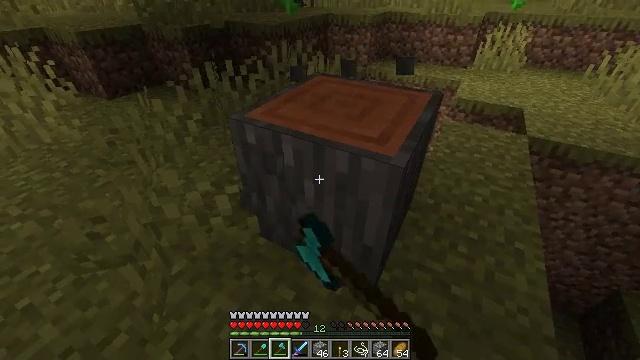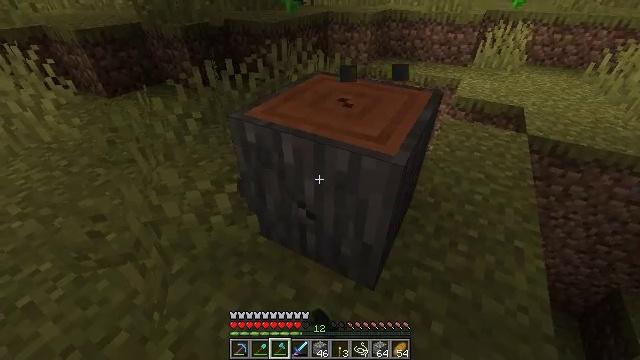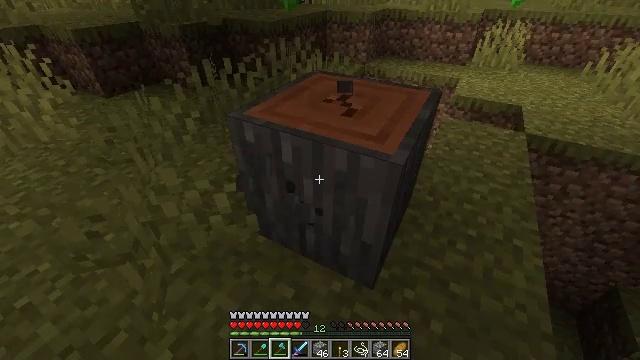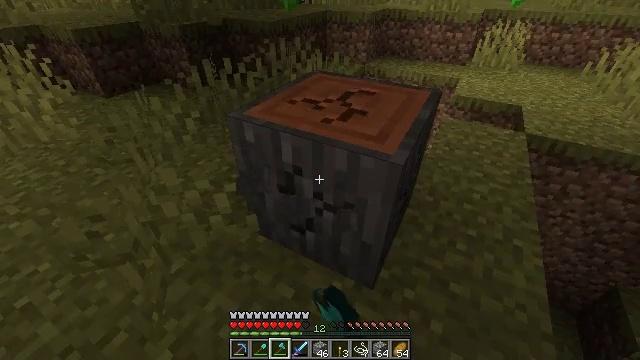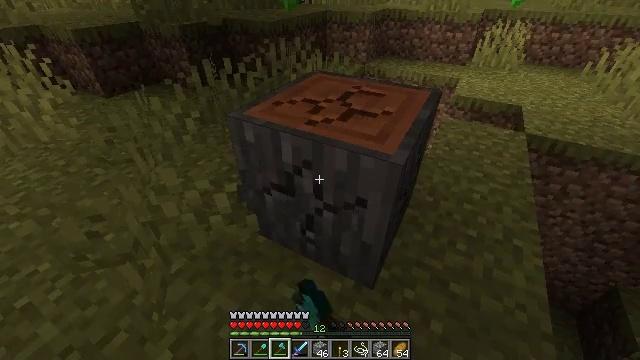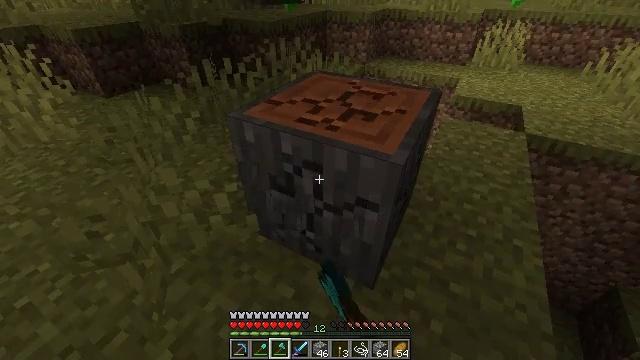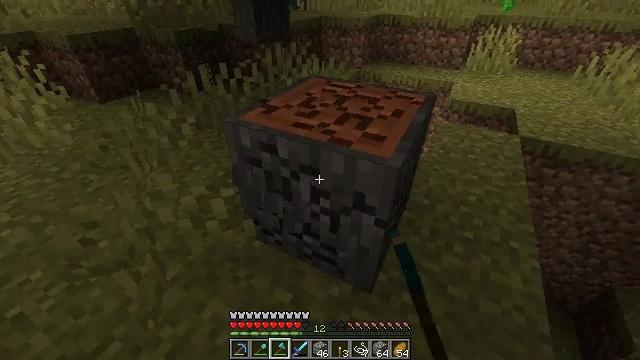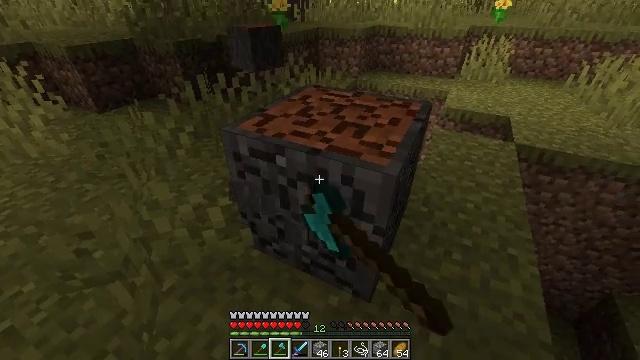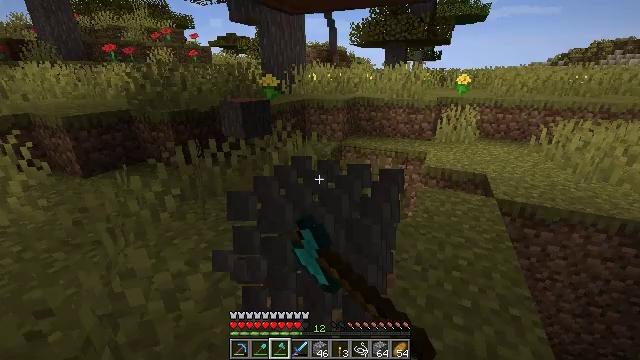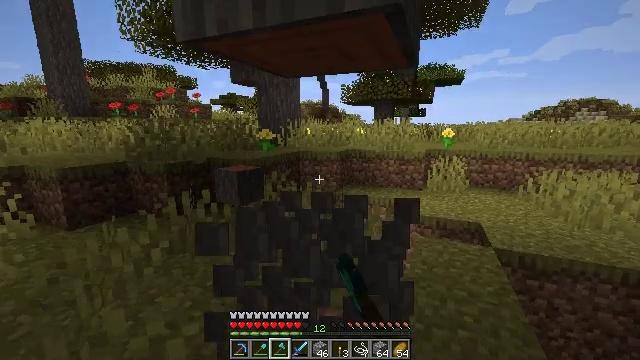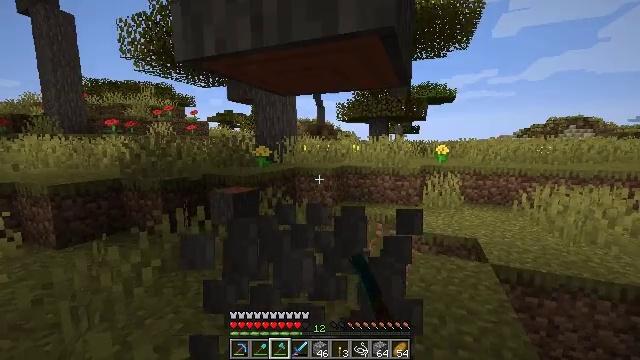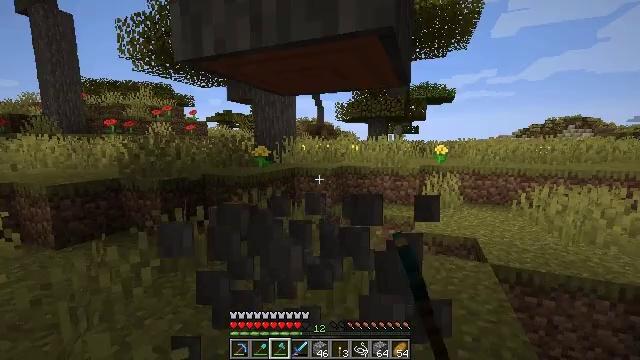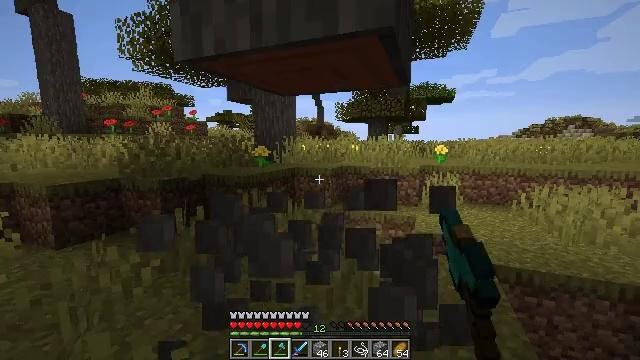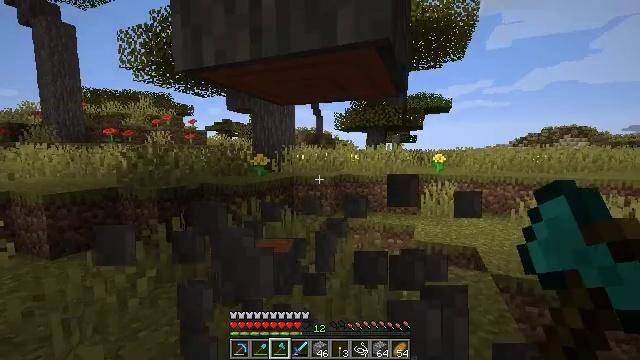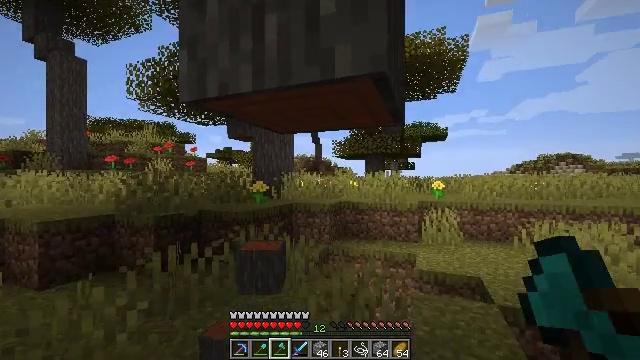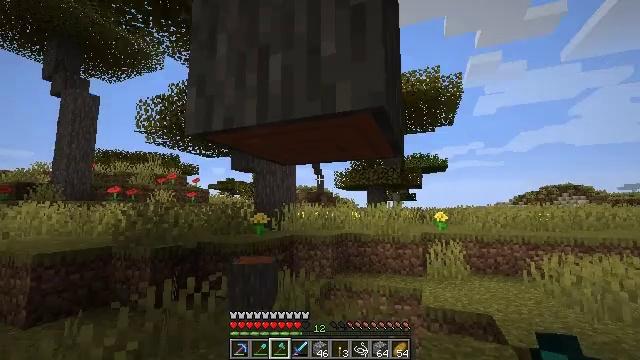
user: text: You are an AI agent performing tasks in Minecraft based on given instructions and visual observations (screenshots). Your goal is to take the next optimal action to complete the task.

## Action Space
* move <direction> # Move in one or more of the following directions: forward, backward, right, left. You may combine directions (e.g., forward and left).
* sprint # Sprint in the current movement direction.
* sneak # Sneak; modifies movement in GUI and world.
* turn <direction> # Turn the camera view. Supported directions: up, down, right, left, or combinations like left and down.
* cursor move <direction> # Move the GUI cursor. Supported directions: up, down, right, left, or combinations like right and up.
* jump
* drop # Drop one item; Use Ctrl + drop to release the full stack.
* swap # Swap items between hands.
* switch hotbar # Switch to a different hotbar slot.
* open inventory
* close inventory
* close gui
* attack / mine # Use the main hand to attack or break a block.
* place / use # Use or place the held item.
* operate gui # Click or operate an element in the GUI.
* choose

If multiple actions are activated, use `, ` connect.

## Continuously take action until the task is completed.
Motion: motion action
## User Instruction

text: Harvest the acacia log from the forest.
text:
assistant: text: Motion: attack / mine
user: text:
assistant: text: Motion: attack / mine
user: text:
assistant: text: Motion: attack / mine
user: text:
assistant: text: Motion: attack / mine
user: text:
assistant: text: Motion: attack / mine
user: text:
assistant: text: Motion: attack / mine
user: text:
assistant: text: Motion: turn up, attack / mine
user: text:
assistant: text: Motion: turn right and up, attack / mine
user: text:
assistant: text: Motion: turn right and up, attack / mine
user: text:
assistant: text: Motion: turn up, attack / mine
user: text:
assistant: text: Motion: attack / mine
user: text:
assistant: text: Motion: attack / mine
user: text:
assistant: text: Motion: turn up, attack / mine
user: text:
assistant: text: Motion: turn up, attack / mine
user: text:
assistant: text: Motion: turn up, attack / mine
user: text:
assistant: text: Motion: turn up, attack / mine
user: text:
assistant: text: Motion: turn up, attack / mine
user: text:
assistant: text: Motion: turn up, attack / mine
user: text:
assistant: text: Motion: turn up, attack / mine
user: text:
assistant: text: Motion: turn up, attack / mine
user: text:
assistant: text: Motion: turn up, attack / mine
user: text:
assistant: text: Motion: turn up, attack / mine
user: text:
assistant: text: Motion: turn up, attack / mine
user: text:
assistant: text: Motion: turn up, attack / mine
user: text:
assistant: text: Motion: turn up, attack / mine
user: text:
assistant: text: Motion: turn up, attack / mine
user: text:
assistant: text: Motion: turn up, attack / mine
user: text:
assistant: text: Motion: attack / mine
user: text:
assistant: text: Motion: attack / mine
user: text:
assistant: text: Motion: move forward, attack / mine